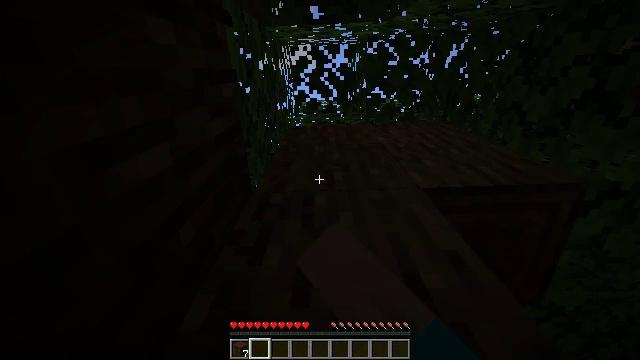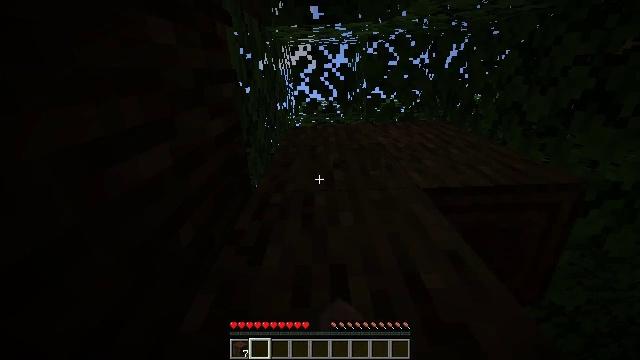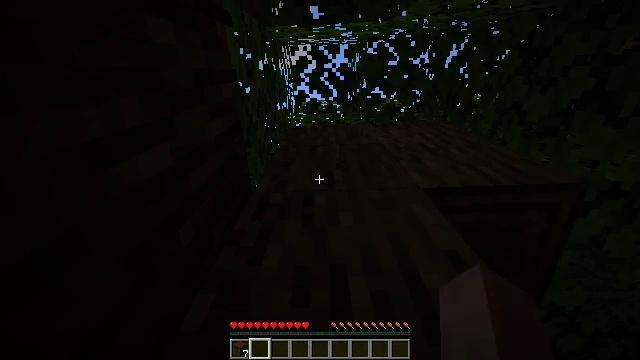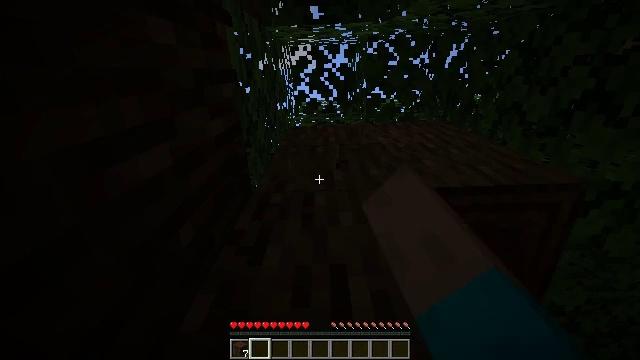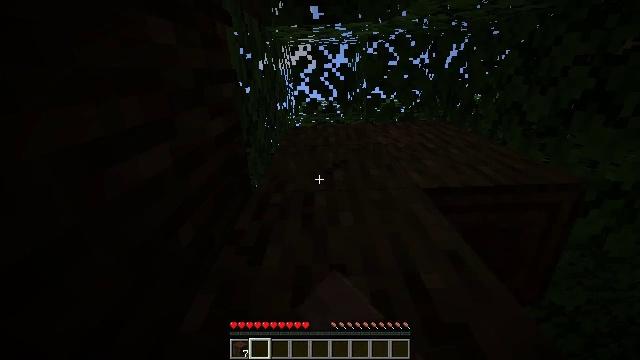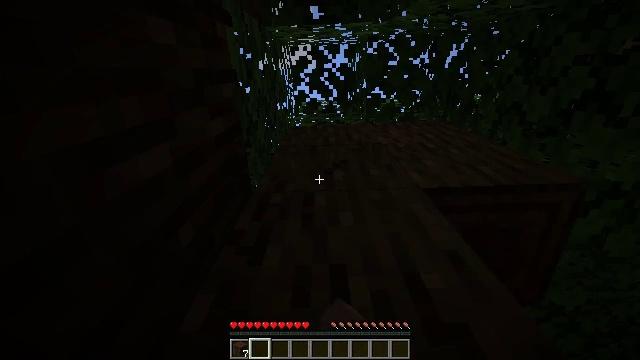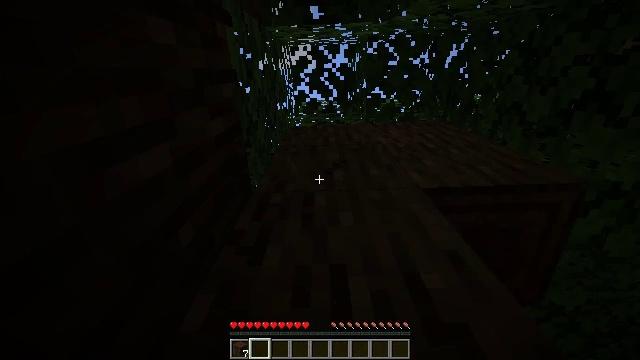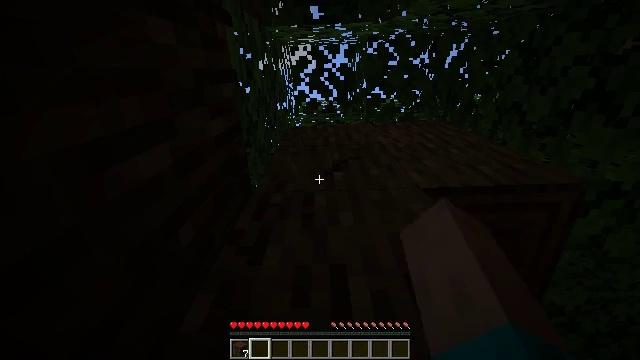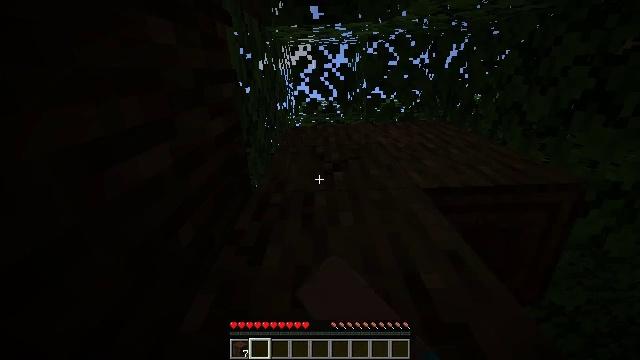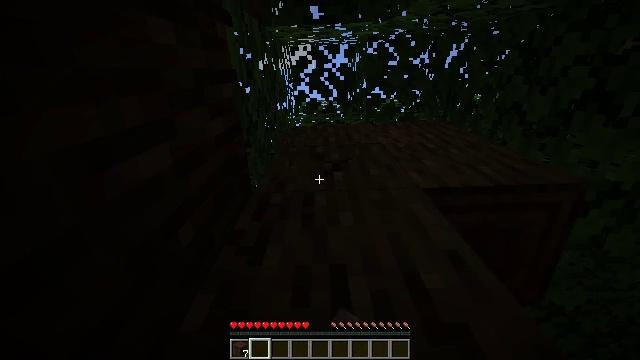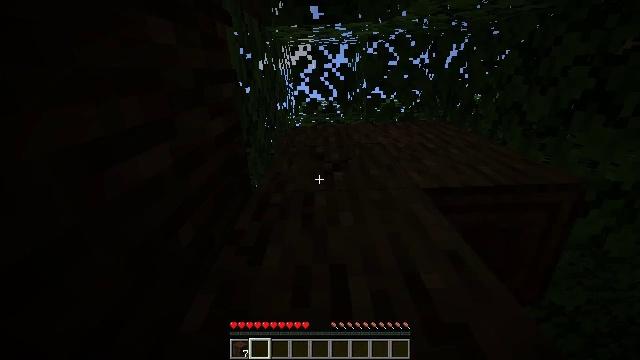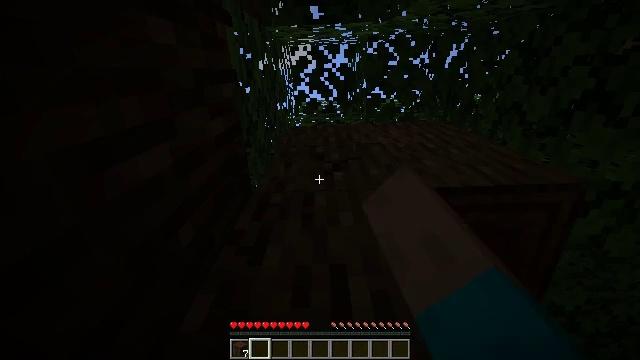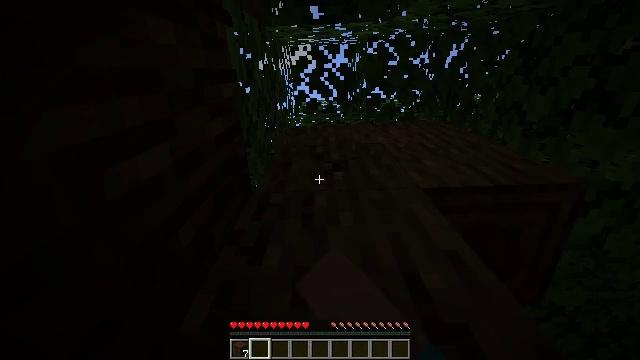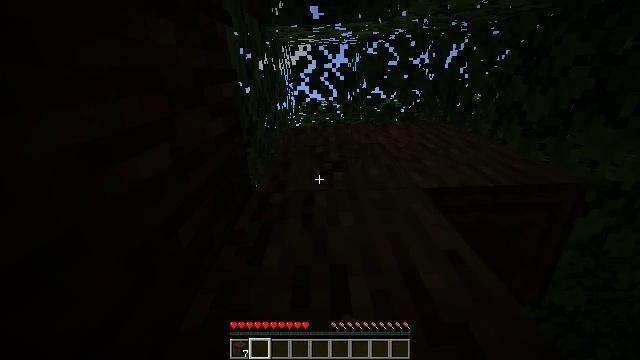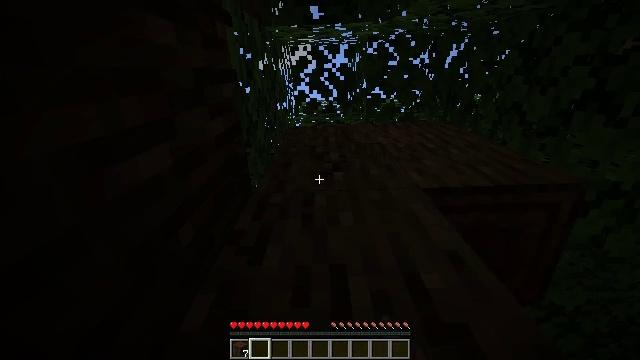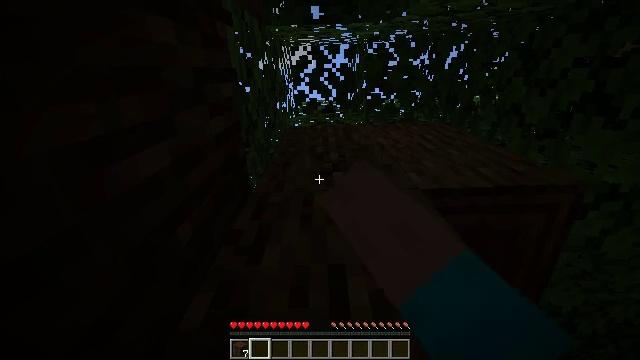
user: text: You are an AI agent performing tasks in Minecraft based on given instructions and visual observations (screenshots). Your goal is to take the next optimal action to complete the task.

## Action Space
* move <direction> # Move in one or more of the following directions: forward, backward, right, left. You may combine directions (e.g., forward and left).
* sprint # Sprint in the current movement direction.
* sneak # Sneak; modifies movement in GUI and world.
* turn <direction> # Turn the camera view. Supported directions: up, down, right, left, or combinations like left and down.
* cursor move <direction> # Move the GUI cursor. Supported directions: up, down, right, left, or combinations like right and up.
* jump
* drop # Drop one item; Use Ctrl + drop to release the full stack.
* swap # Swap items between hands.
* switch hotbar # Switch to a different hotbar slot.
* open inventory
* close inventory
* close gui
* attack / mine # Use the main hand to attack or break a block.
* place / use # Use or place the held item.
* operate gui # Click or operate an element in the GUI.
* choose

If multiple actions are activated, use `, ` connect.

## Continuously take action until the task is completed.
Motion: motion action
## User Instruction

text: Gather dark oak log for crafting.
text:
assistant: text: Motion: attack / mine
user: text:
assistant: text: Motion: attack / mine
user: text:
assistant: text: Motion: attack / mine
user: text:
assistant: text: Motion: attack / mine
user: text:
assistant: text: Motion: attack / mine
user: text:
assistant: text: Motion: attack / mine
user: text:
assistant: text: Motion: attack / mine
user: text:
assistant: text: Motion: attack / mine
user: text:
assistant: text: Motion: attack / mine
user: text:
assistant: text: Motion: attack / mine
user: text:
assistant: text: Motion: attack / mine
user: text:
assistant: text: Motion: attack / mine
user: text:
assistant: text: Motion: attack / mine
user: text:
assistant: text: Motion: attack / mine
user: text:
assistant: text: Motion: attack / mine
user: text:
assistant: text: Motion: attack / mine
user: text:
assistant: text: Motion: turn right, attack / mine
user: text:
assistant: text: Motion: turn right and up, attack / mine
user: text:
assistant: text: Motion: turn right, attack / mine
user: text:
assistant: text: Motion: attack / mine
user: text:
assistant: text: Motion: attack / mine
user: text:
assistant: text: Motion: attack / mine
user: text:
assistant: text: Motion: attack / mine
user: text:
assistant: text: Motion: attack / mine
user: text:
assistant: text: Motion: attack / mine
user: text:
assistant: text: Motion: attack / mine
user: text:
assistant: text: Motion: attack / mine
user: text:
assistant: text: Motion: attack / mine
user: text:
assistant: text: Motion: attack / mine
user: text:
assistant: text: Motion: attack / mine